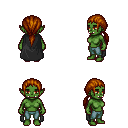
a pixel art fantasy rpg character, female body template, orc, green skin, black cape, teal pants, brunette ponytail hairstyle, four views (front, back, left, right), 2x2 character sprite sheet, small pixel art, hard edges, no anti-aliasing